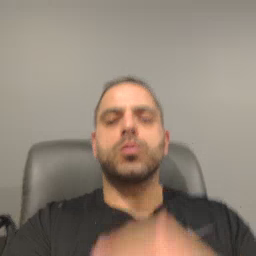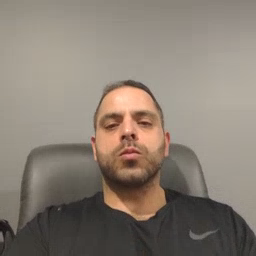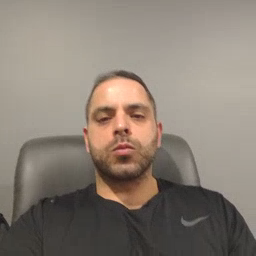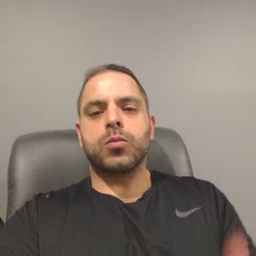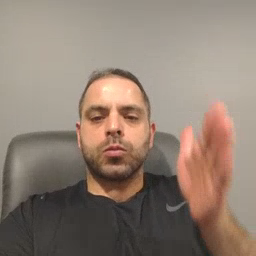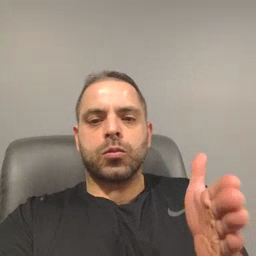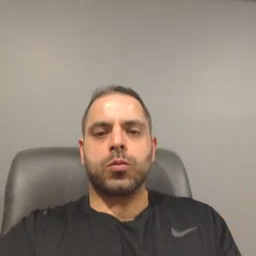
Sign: beside